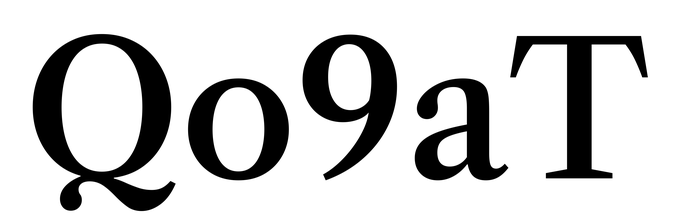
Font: LibreCaslonText_Medium